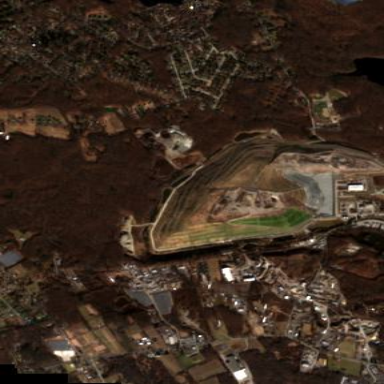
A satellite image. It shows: Landfill area.